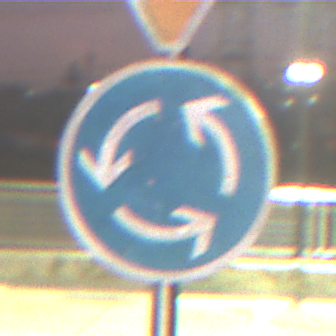
Verkehrszeichen: Kreisverkehr
Zusatzzeichen oben: VorfahrtGewaehren
Umgebung: Outdoor, Urban
Tageszeit: SunriseSunset
Wetter: PartlyCloudy
Licht: Artificial
Jahreszeit: NotSpecified
Kontrast: HighContrast